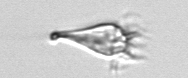
Label: Paratontonia_gracillima